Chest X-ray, PA view. Patient: 60 years old, sex F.
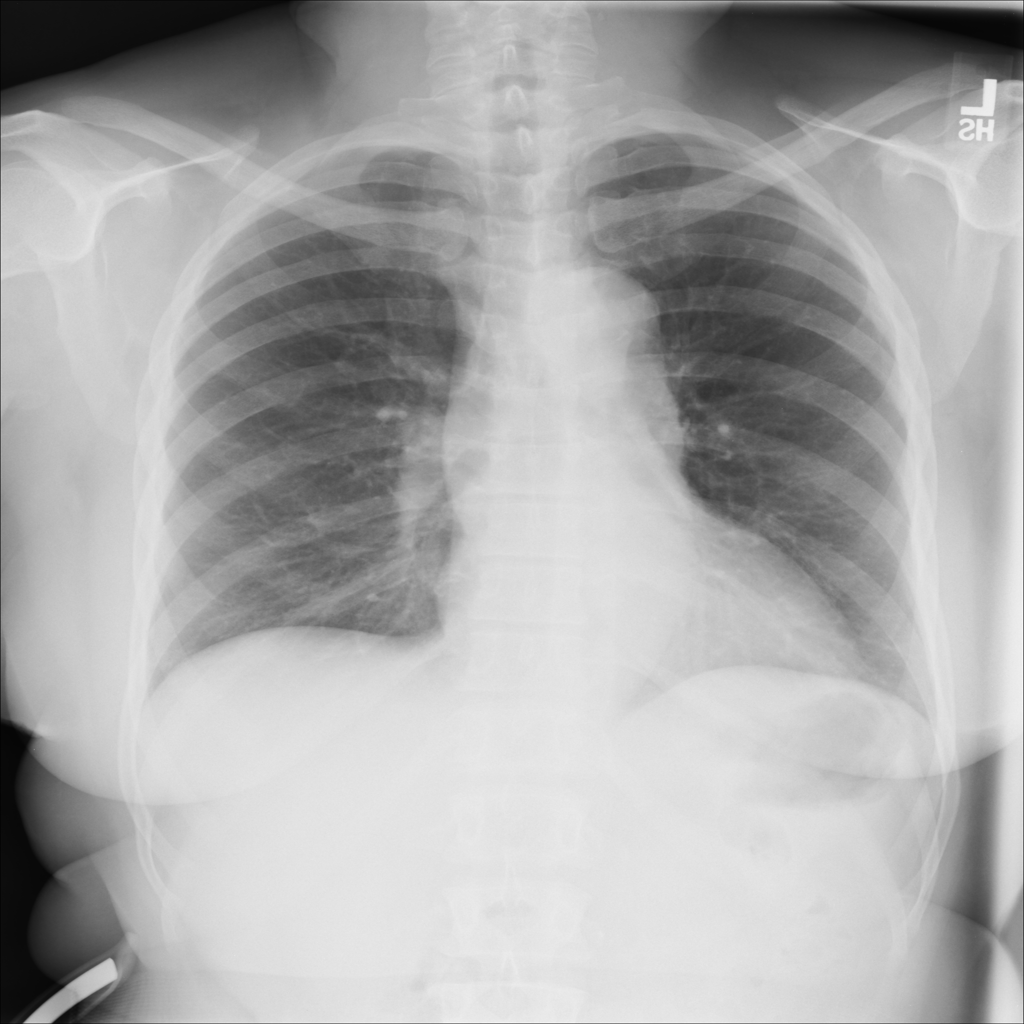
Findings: No Finding